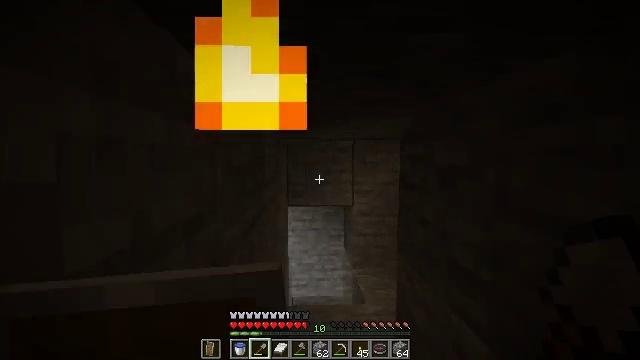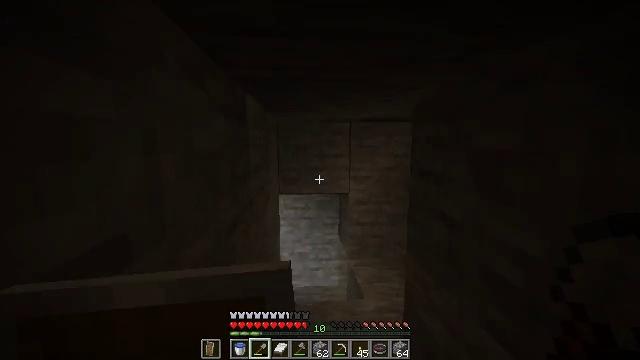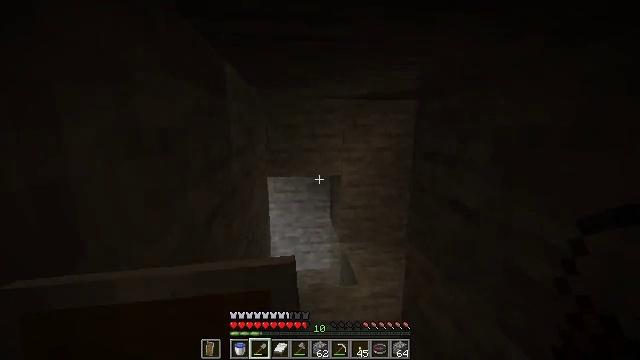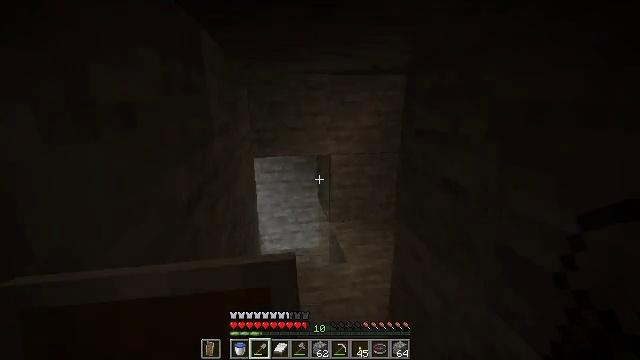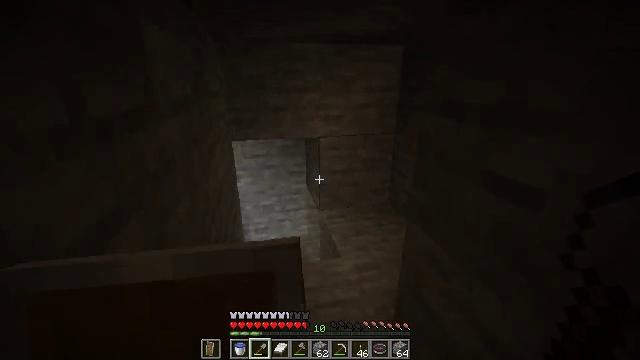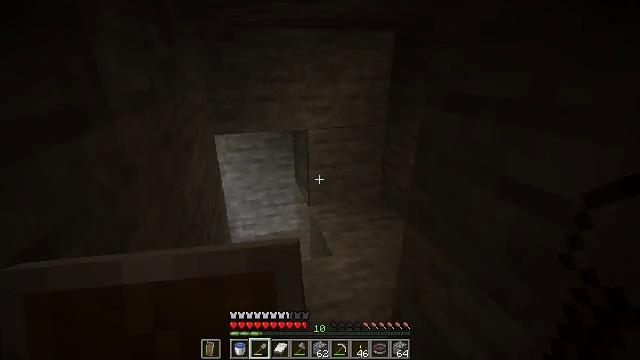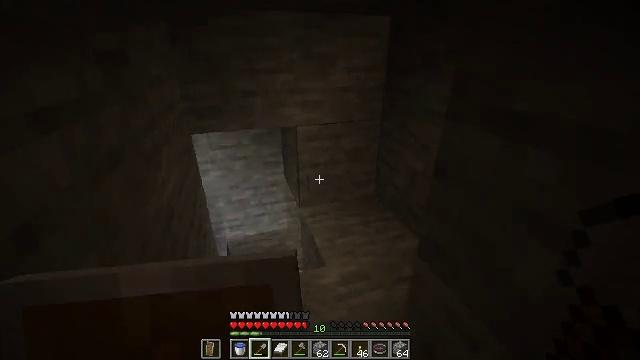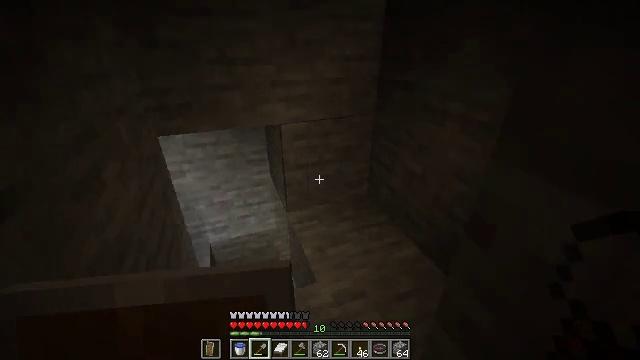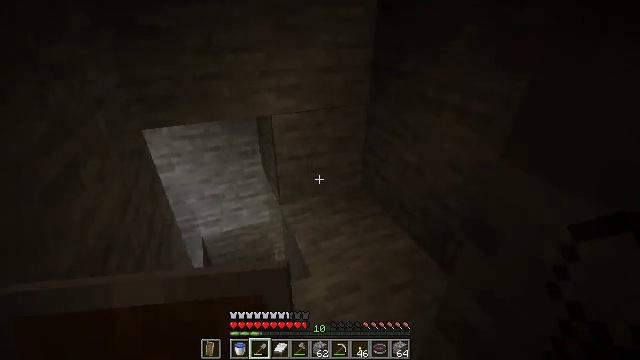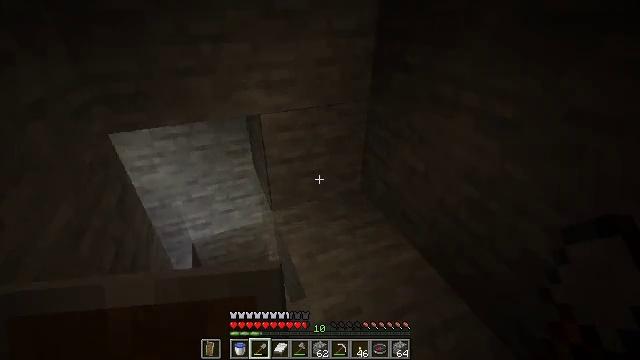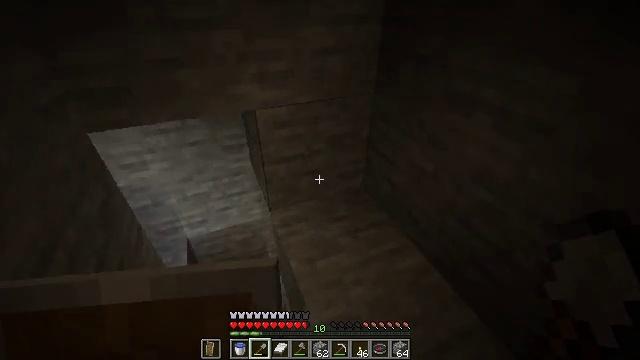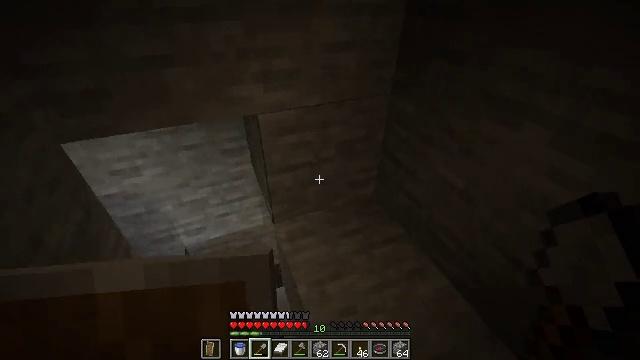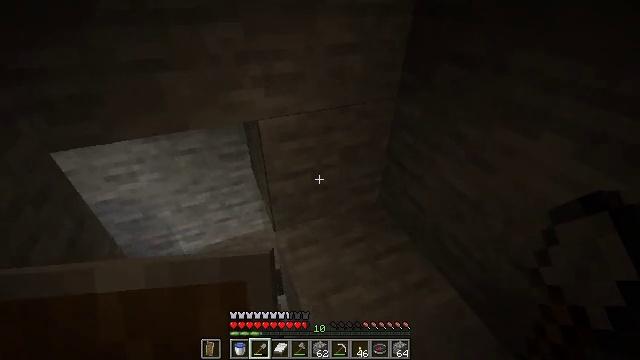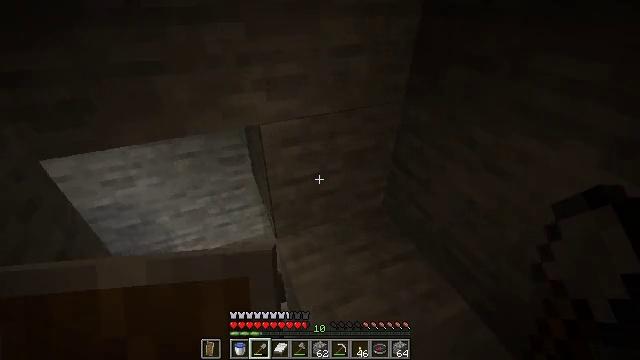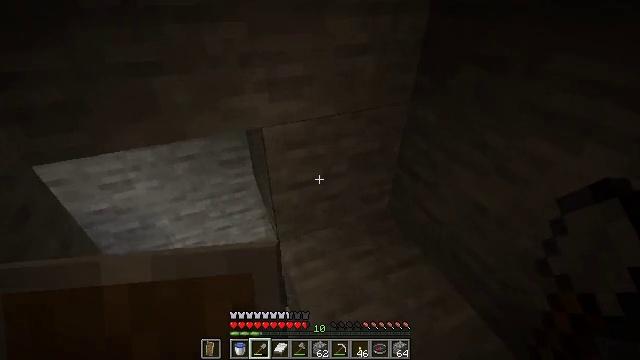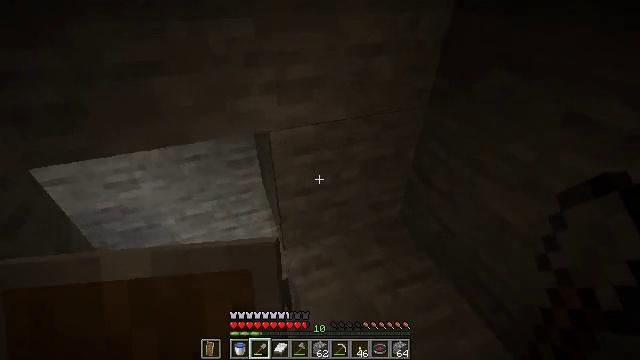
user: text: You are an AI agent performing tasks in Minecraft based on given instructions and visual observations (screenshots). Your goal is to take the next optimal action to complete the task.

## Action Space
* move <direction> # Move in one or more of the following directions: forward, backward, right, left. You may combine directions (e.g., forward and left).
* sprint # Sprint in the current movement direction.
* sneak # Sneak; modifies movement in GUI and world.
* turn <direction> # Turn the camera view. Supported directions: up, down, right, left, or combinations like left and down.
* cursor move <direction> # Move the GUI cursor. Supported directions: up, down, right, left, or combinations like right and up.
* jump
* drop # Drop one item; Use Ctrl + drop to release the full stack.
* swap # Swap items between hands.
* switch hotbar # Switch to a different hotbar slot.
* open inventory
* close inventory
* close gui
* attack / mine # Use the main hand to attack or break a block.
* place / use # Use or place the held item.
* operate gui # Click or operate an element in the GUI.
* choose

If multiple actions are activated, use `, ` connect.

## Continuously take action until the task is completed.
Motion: motion action
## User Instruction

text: Take down the wall torch for reuse.
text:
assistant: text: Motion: move forward, turn right and down
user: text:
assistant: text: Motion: move forward, turn right and down
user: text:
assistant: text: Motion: move forward, turn right and down
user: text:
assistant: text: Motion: move forward, turn right and down
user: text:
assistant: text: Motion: move forward, turn right and down
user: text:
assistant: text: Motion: move forward, turn right and down
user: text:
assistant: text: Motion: move forward, turn right and down
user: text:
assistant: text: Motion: move forward, turn right and down
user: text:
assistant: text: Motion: move forward, turn down
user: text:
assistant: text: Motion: move forward, turn down
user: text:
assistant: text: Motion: move forward, turn down
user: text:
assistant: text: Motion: no_op
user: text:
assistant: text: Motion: no_op
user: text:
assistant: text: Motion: no_op
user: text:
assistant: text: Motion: move forward, turn left
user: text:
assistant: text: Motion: move forward, turn left and down
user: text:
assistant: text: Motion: move forward, turn left and down
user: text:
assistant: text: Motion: move forward, turn left and down
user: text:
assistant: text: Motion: move forward, turn left
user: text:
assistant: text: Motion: turn left and down
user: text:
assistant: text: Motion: turn left and down
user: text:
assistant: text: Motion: move forward, turn left and down
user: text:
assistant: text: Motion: move forward
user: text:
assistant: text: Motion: move forward
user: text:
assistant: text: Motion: move forward
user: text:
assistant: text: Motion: move forward
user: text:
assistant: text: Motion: move forward
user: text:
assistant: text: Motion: move forward
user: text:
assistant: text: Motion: move forward
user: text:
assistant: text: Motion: move forward